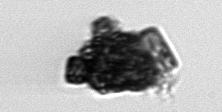
Label: Delphineis